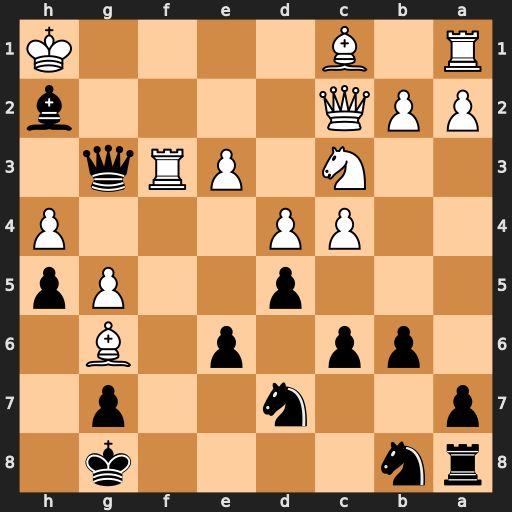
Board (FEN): rn4k1/p2n2p1/1pp1p1B1/3p2Pp/2PP3P/2N1PRq1/PPQ4b/R1B4K
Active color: b
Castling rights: -
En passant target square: -
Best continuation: Qg1#